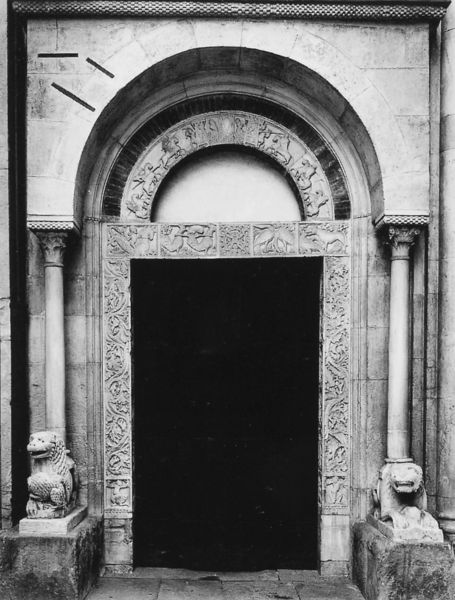
Titel: Dom S. Gimignano
Standort: Modena (EU - I - Emilia-Romagna)
Schlagwörter: schatten, grau, pfeiler, schwarz, säule, säulen, tür, ornament, wand, rahmen, sockel, stein, figur, bogen, mauer, figuren, rundbogen, ornamente, steinmetz, tor, foto, eingang, torbogen, schwarzweiss, halbkreis, portal, löwen, löwe, drache, tympanon